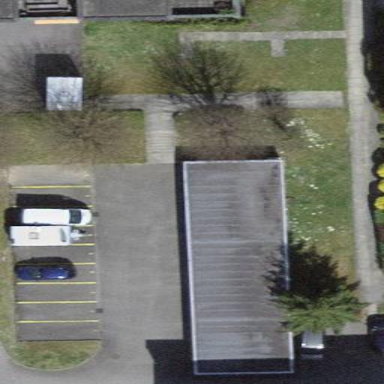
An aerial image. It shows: Group of garages.